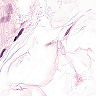
Metastatic tissue present: no